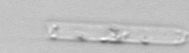
Label: Cerataulina_pelagica